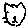
Label: cat